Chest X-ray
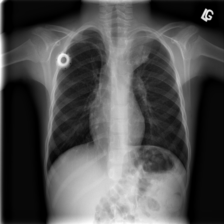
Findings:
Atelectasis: negative
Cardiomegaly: negative
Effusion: negative
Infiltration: negative
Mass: negative
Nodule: negative
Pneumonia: negative
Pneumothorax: negative
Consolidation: positive
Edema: negative
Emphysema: negative
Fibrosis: negative
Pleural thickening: negative
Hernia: negative